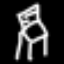
Label: chair